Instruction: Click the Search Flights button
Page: home
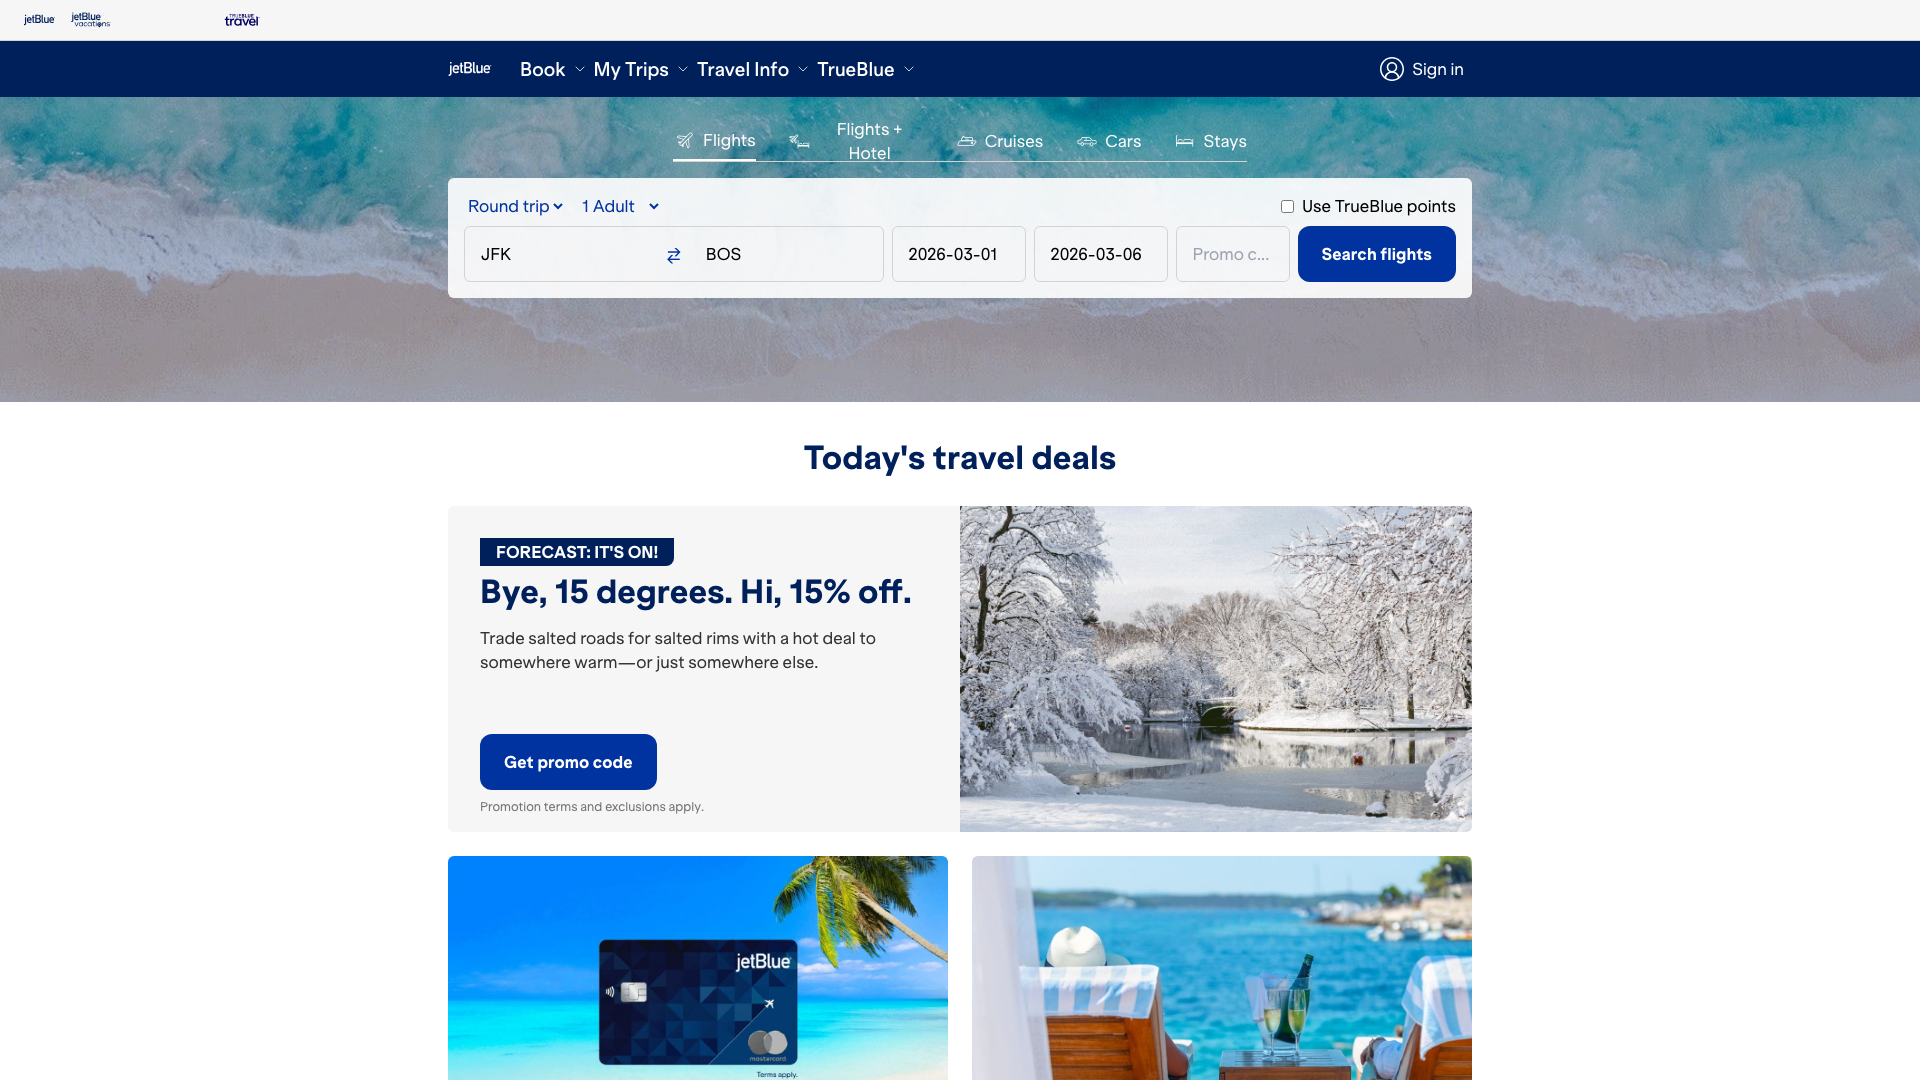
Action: click